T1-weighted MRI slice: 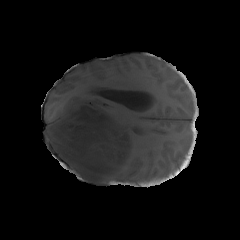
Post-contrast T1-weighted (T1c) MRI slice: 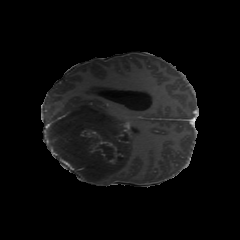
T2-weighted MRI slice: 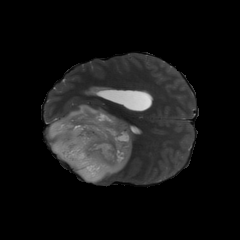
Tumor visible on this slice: yes